Field crop: maize
Growth stage: 2
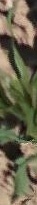
Species: maize